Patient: sex F, age 58
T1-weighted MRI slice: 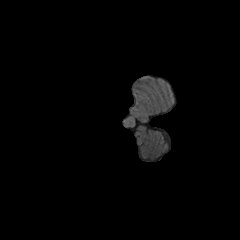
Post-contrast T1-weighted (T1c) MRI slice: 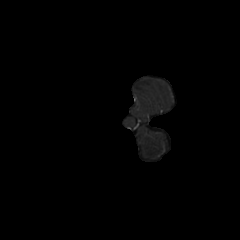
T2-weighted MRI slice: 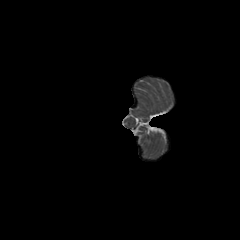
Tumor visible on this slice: no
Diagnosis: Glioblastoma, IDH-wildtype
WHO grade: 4